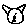
Label: cat